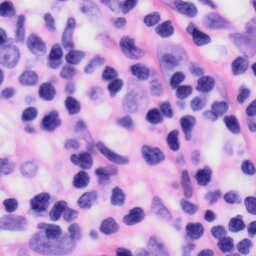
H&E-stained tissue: Skin